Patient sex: M
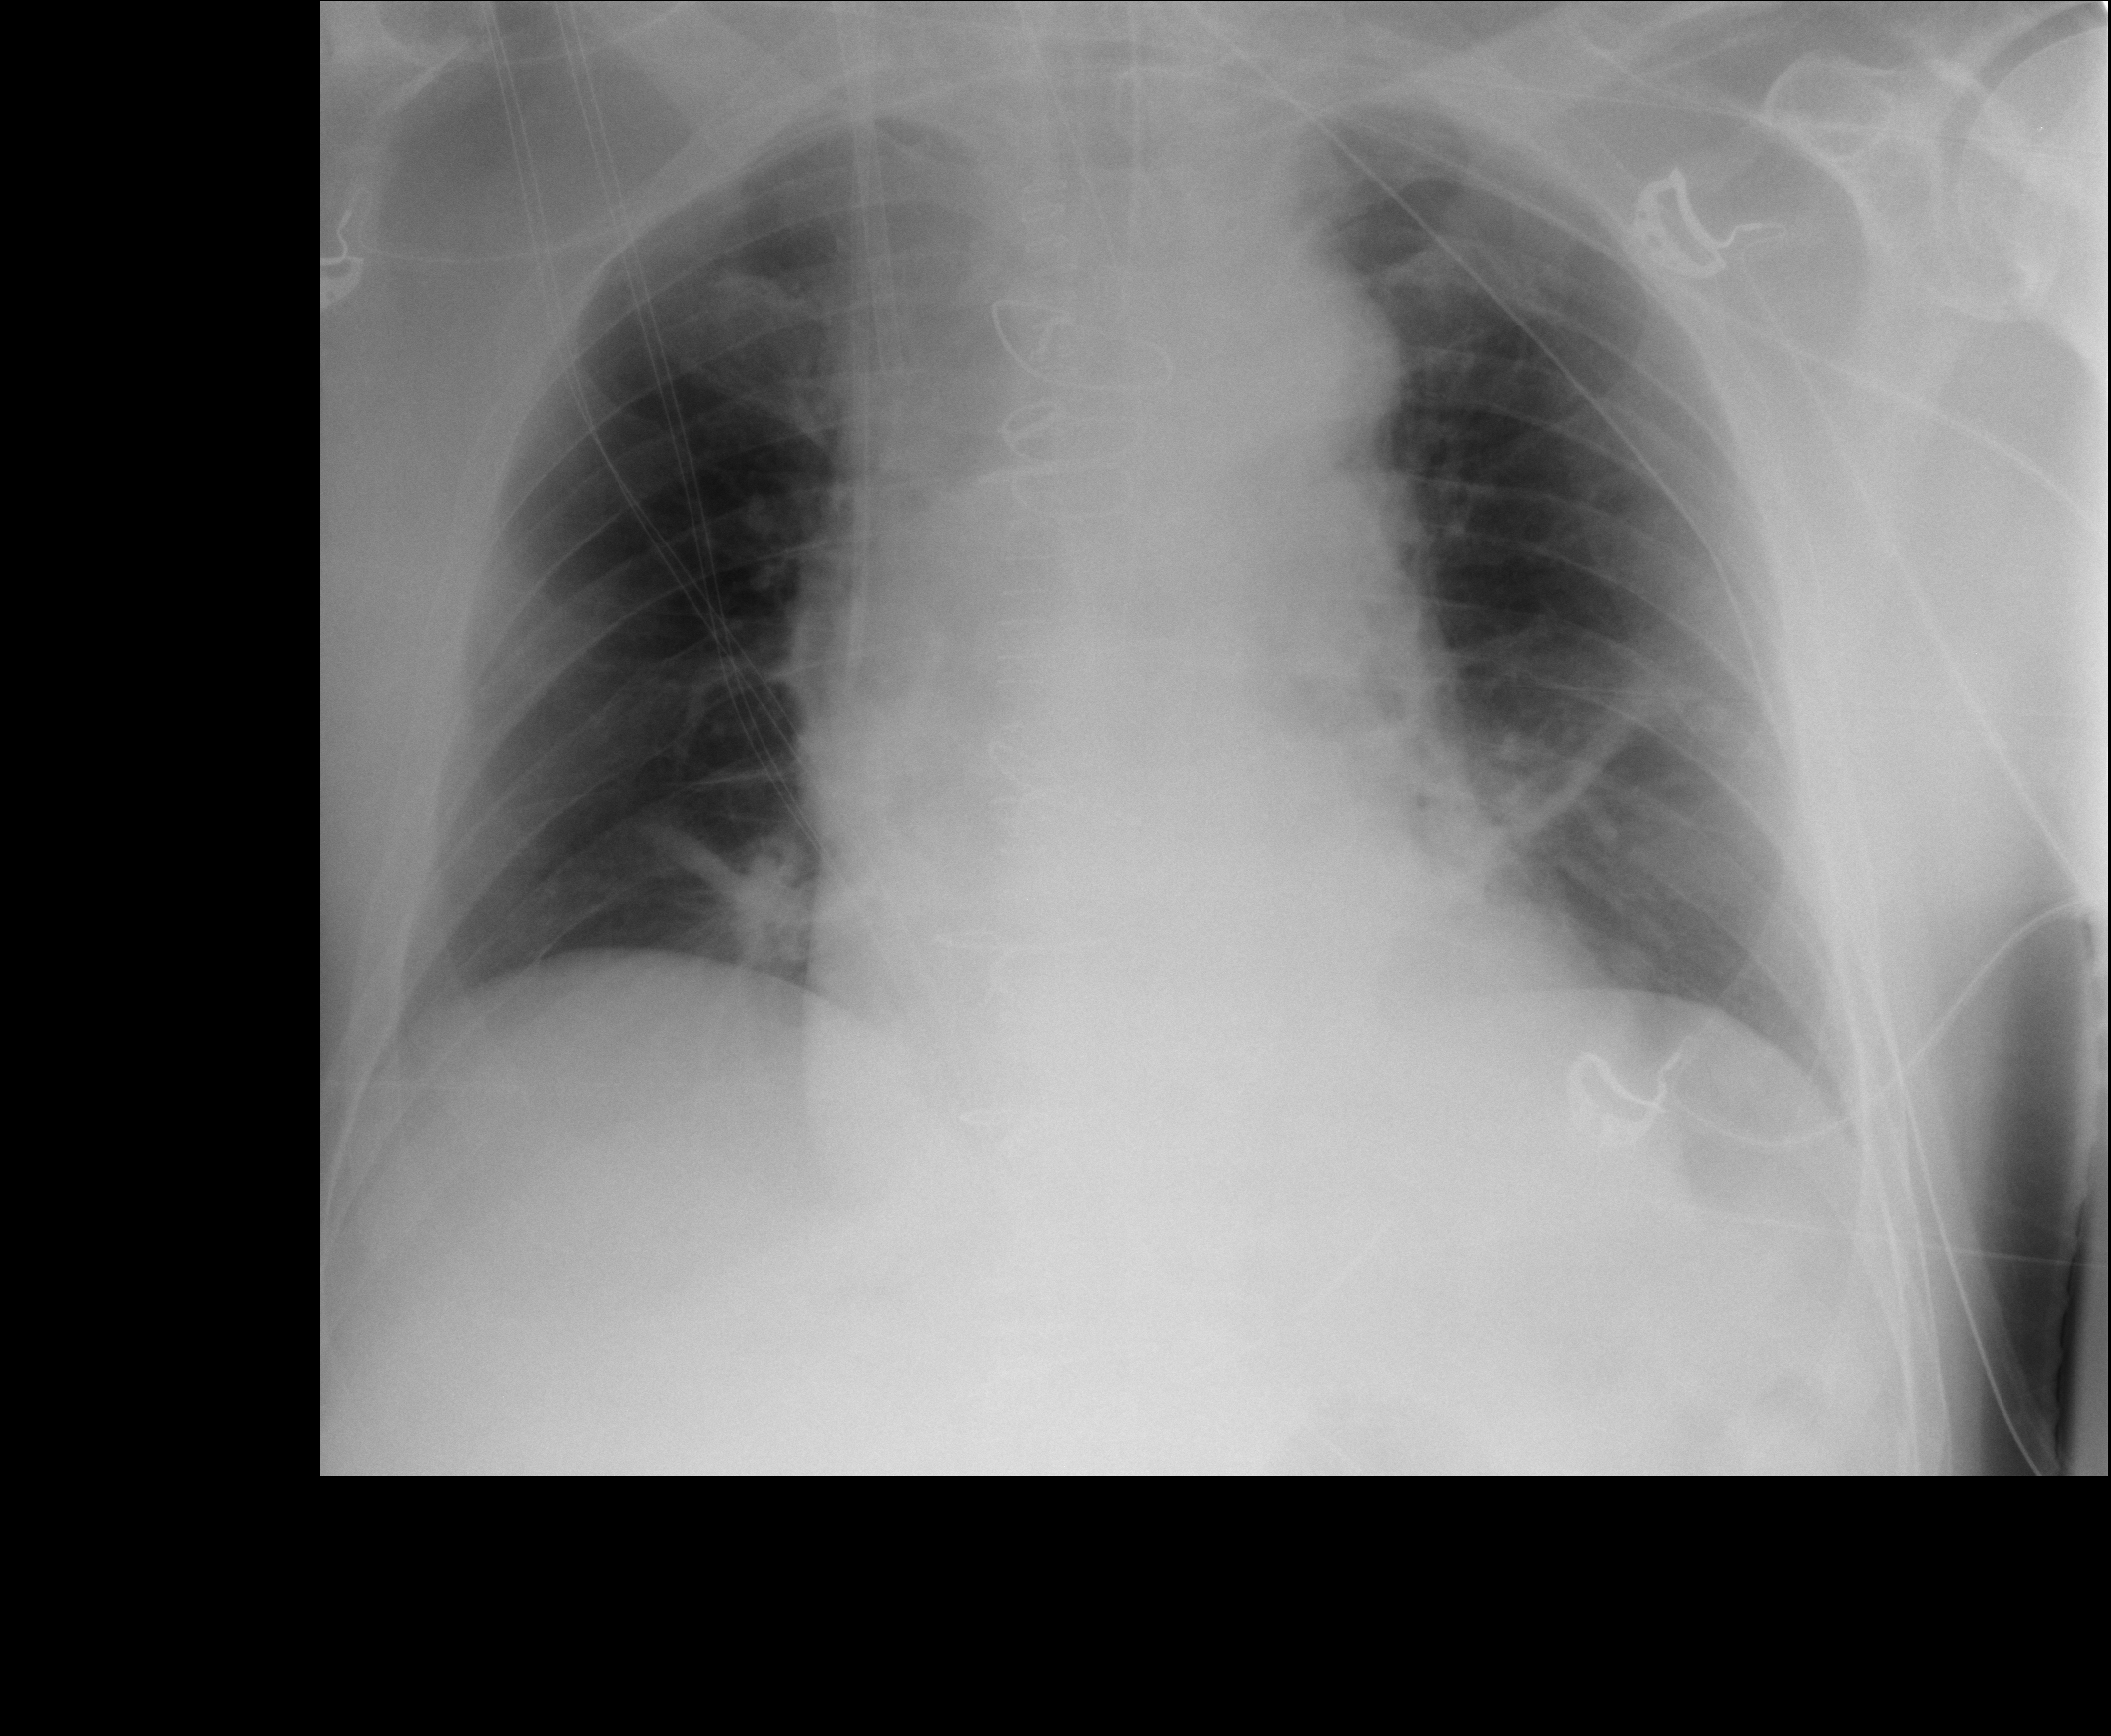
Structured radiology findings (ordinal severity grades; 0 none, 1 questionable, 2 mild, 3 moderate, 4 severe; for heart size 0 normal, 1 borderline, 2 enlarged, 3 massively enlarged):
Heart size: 1
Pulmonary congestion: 0
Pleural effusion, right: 0
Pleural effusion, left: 0
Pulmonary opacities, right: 0
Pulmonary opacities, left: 0
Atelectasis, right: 1
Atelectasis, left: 1